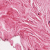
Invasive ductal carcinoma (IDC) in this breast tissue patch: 0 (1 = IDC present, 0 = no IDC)